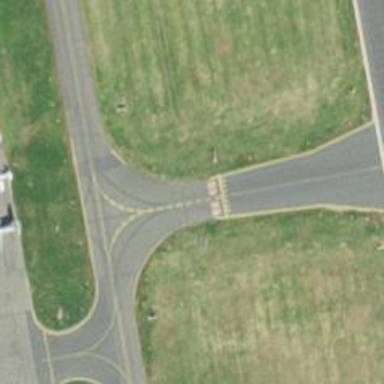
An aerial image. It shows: Image of taxiway at airport.